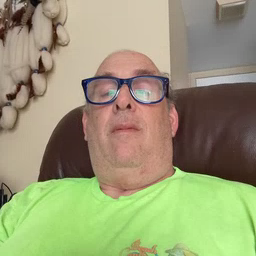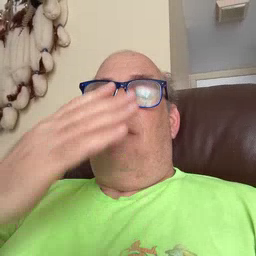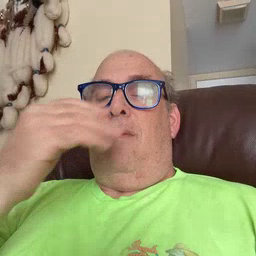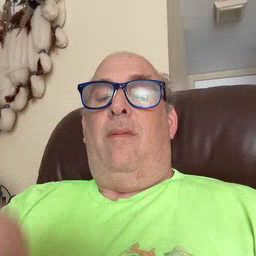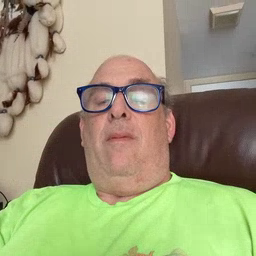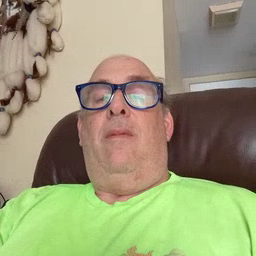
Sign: wolf